Field crop: maize
Growth stage: 1
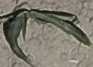
Species: sorghum